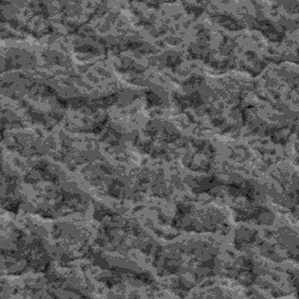
Label: frost